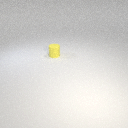
small yellow rubber cylinder